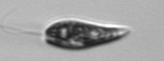
Label: Euglena